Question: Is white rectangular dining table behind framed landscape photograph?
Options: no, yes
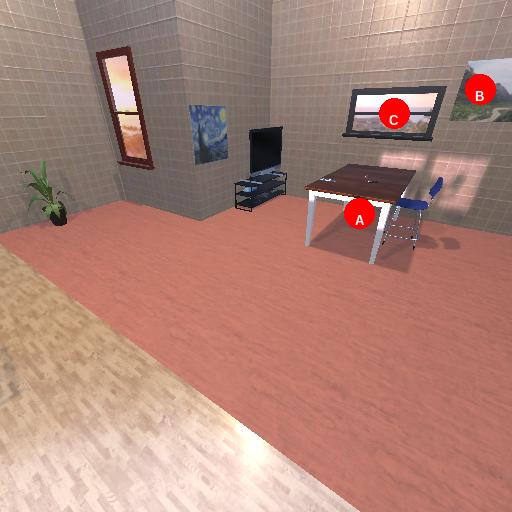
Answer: no